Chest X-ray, AP view. Patient: 48 years old, sex F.
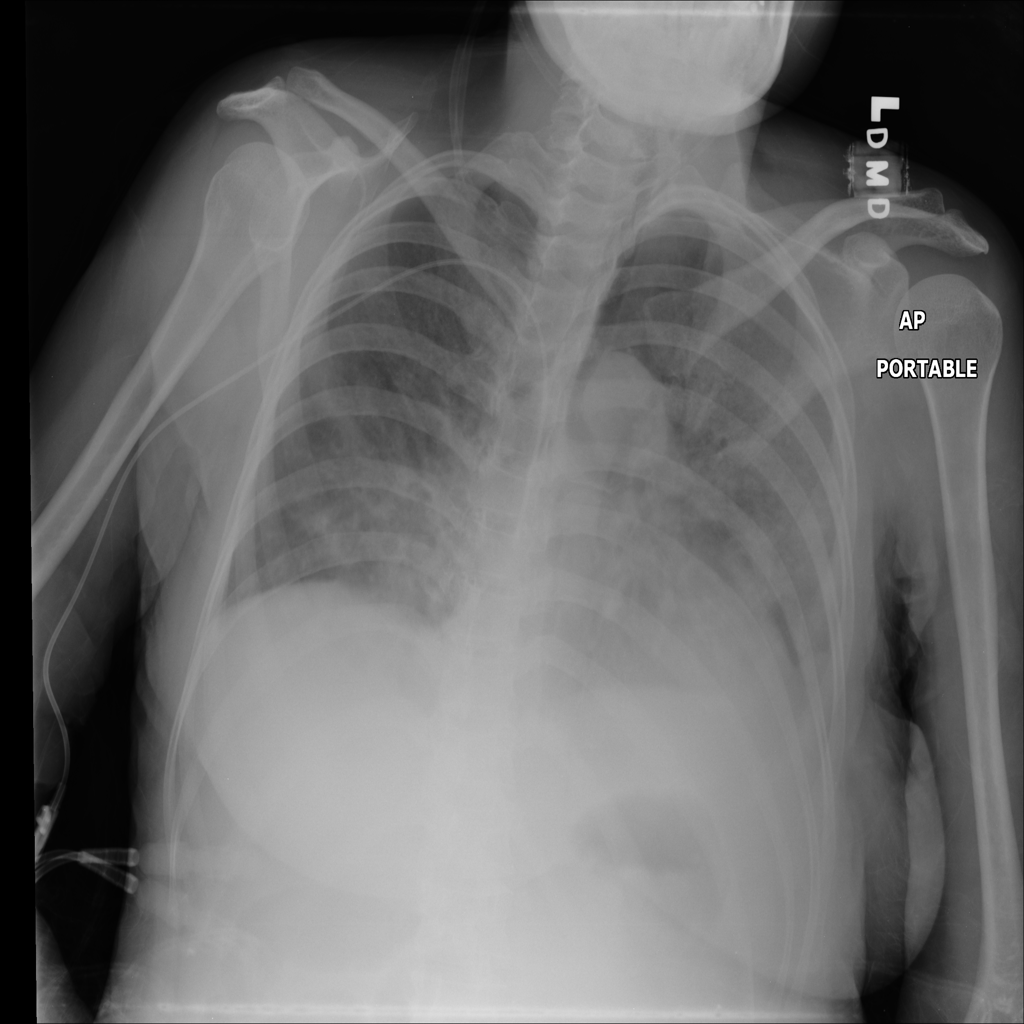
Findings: Atelectasis, Infiltration, Nodule